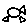
Label: sun